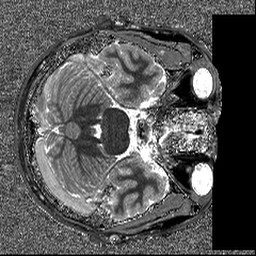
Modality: T1map
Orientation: axial
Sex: male